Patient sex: M
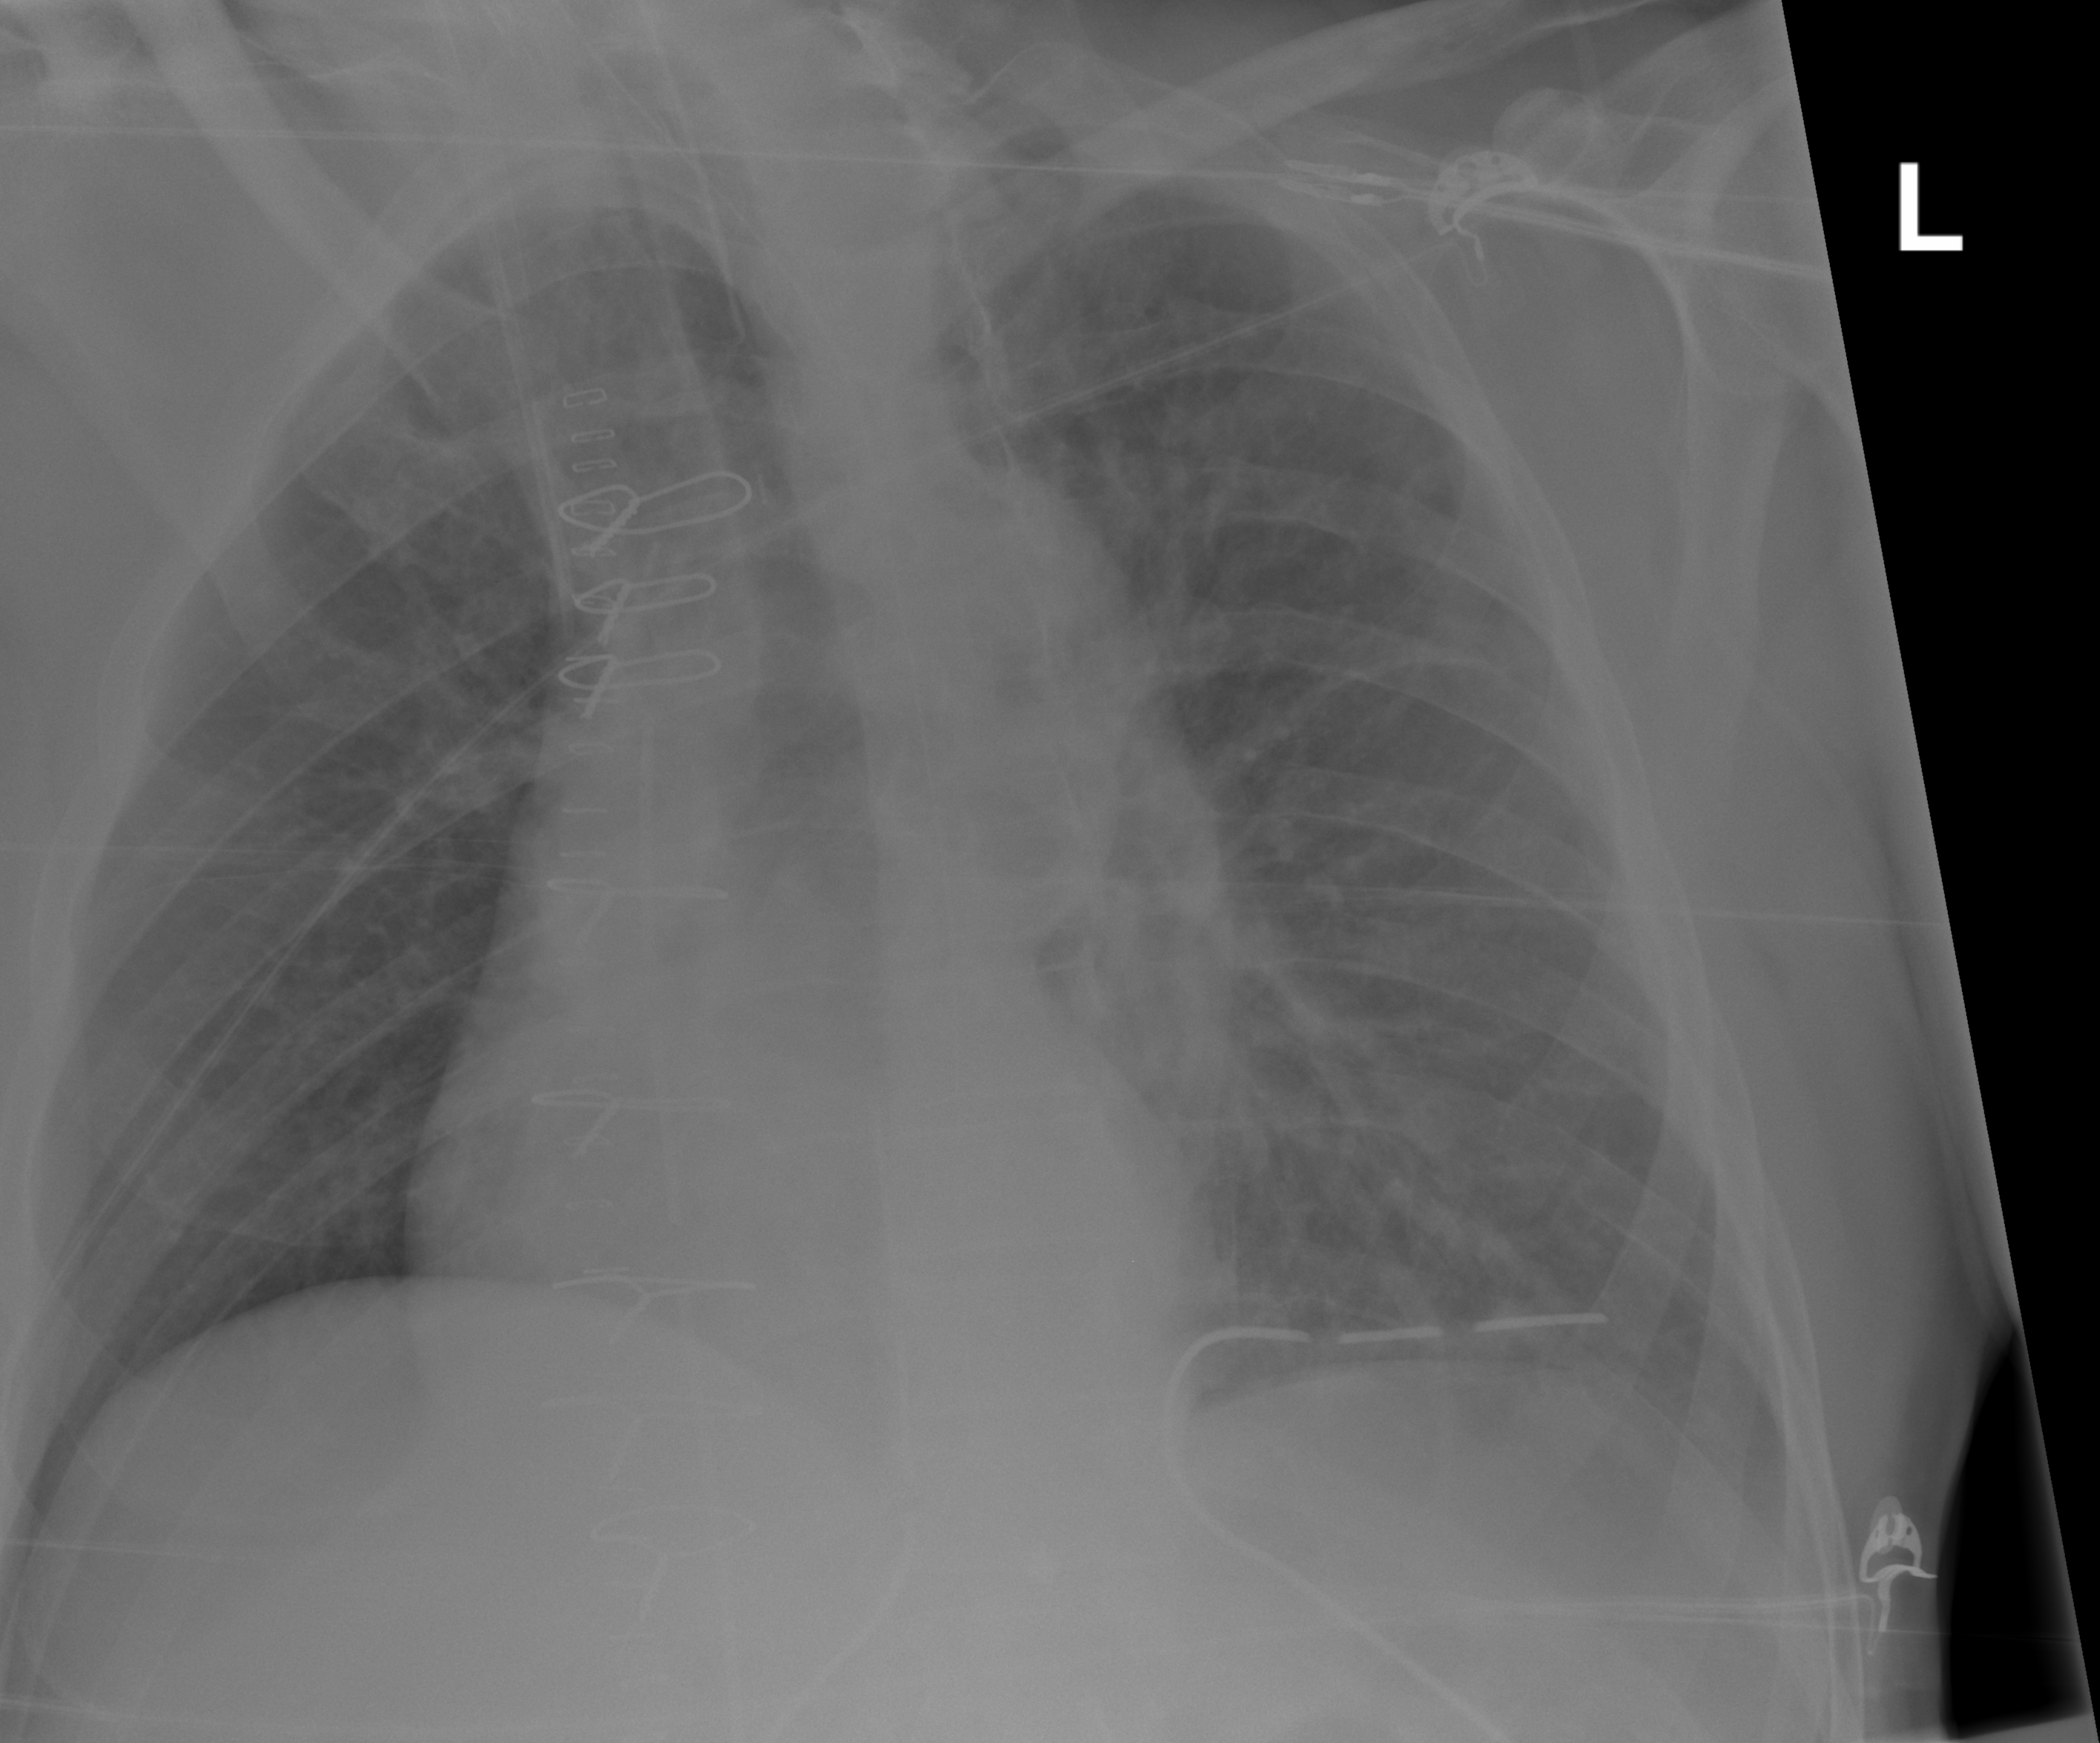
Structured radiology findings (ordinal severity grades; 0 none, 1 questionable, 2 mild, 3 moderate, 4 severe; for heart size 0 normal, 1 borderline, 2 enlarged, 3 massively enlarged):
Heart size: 1
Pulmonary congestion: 2
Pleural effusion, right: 0
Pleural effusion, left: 0
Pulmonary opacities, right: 0
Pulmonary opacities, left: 0
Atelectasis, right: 2
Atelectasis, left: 2